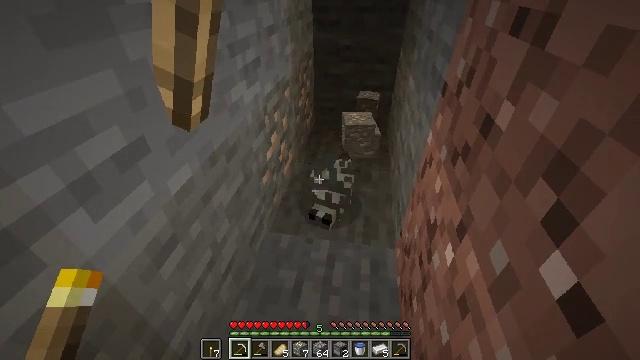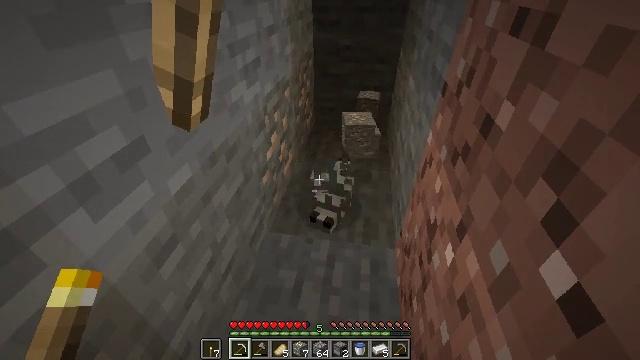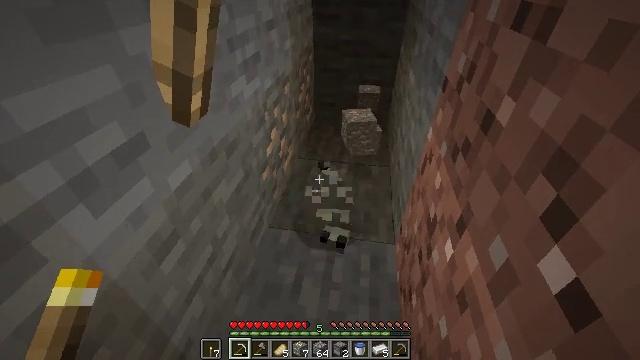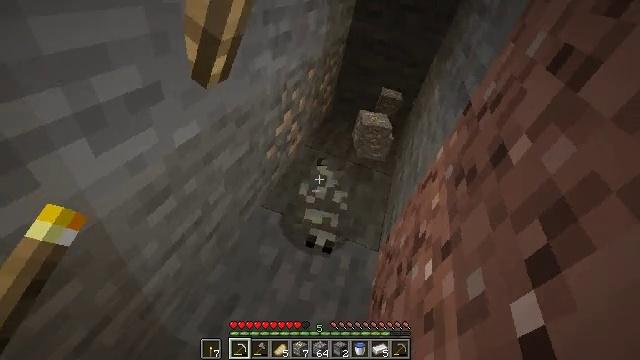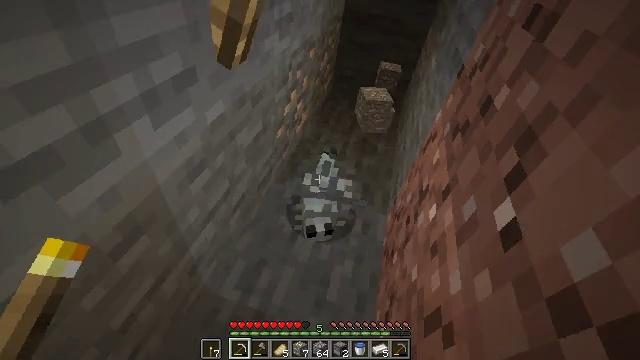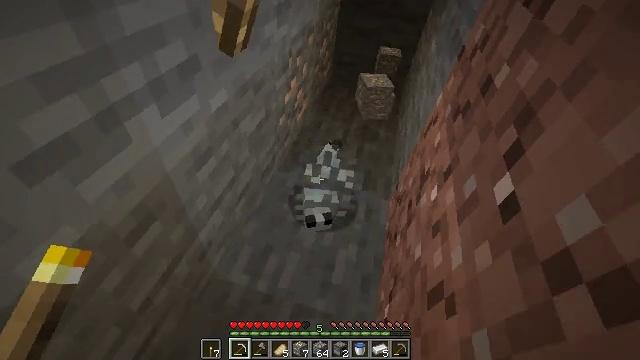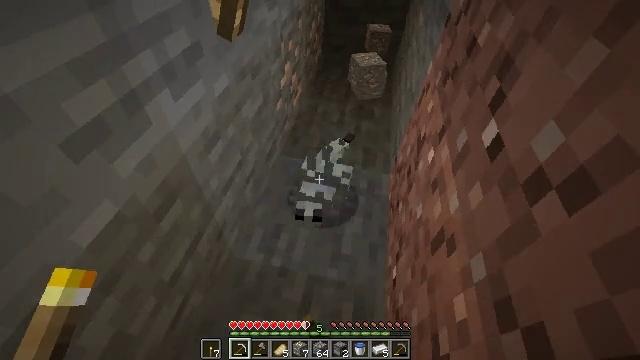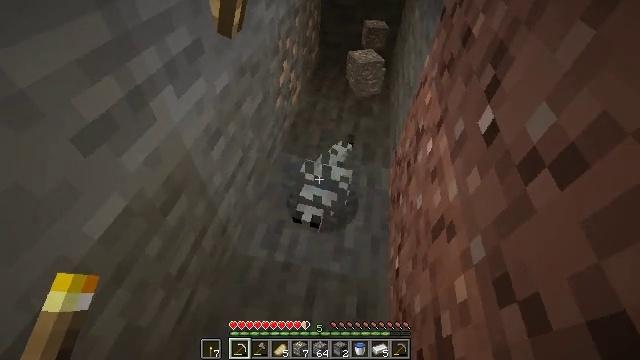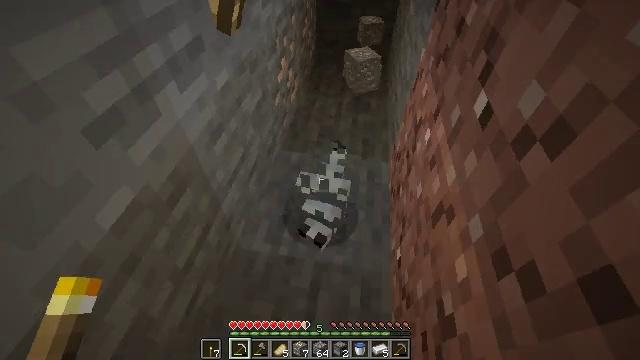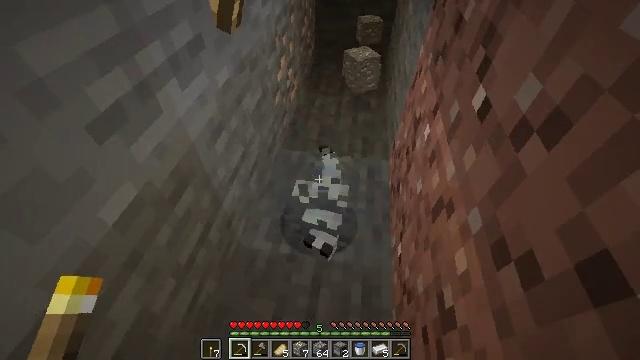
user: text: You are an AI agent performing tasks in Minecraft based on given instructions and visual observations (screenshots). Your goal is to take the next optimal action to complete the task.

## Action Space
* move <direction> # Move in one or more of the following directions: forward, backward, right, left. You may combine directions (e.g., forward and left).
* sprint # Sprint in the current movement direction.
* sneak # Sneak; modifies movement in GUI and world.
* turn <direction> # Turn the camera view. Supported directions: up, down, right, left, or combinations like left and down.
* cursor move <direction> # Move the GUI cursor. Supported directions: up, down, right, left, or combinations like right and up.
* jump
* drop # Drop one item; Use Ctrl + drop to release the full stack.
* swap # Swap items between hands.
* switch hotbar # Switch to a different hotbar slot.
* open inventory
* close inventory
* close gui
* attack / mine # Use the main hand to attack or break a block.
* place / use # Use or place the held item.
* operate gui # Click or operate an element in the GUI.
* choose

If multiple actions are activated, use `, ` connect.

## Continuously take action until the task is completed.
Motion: motion action
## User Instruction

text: Fight against silverfish.
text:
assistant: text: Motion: no_op
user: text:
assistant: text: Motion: no_op
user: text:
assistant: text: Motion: turn down
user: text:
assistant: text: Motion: turn down
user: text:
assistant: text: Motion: turn down, attack / mine
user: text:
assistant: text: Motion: turn down, attack / mine
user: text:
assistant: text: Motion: attack / mine
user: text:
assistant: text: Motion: attack / mine
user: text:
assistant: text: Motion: attack / mine
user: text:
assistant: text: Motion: no_op